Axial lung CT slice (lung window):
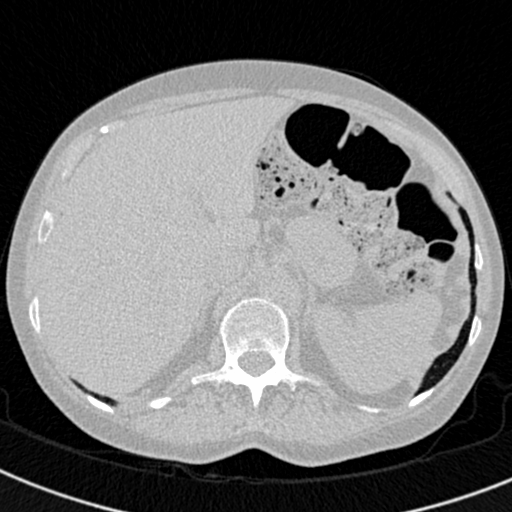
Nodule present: no